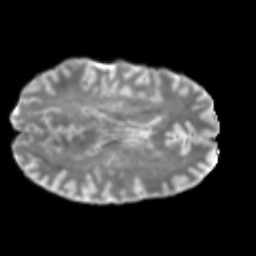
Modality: T2w
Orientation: axial
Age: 46
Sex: male
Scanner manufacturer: siemens
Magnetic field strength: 3 T
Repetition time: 5 s
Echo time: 0.092 s